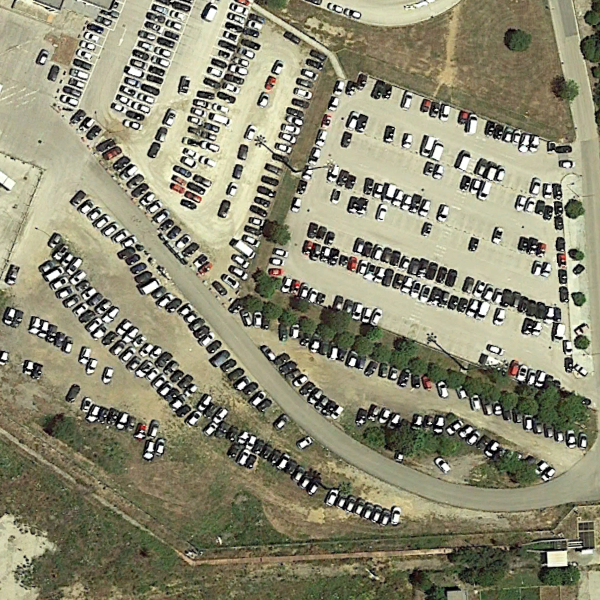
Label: Parking